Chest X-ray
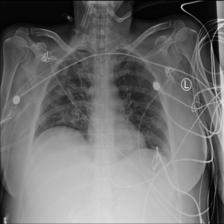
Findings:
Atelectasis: negative
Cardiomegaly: negative
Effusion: negative
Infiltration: negative
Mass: negative
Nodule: negative
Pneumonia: negative
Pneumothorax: negative
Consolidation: negative
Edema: negative
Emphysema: negative
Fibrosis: negative
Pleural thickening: negative
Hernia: negative